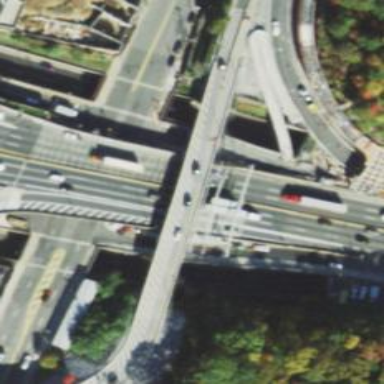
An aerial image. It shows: Toll gantry on the road.